Question:
Hello,
I am a newbie in multithreading and would like to know how thread interaction works in the below scenario(PFA diagram). Method 1 is synchronized on Object 1, method 2 is synchronized on Object 2 and method 3 is synchronized on both Object 1 and 2.
Thanks
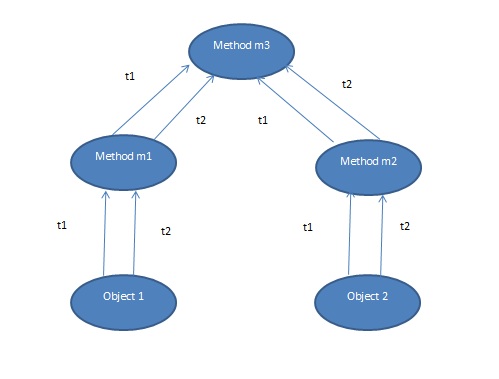
Answer: In Java if you have synchronized methods, they are only synchronized on a single object; that is the object instance 'this', if it is an instance method or the 'Class' object if it is a static method.
Technically what you say can be implemented like this, using classical synchronization:
'''
public static MyClass {
private final FIRST_LOCK = new Object();
private final SECOND_LOCK = new Object();
public void m1() {
synchronized(FIRST_LOCK) {
}
}
public void m2() {
synchronized(SECOND_LOCK) {
}
}
public void m3() {
synchronized(FIRST_LOCK) {
synchronized(SECOND_LOCK) {
}
}
}
}
'''
What this is means is if method 'm1' or 'm2' are executed by a thread, then other threads cannot execute 'm3' and the other way round - if some threads execute 'm3' then no other threads can execute 'm1' or 'm2'.